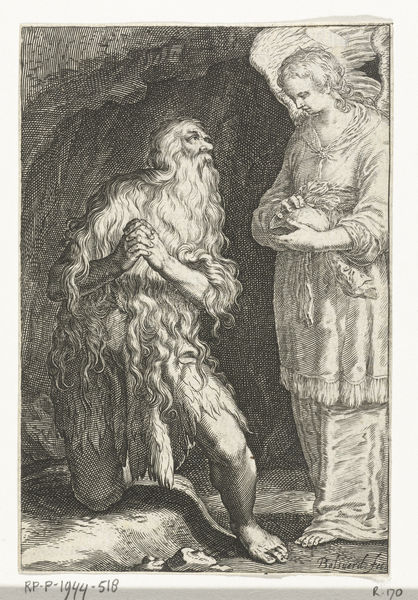
Titel: Heilige Onyphrius de Grote als kluizenaar met engel
Künstler: Boëtius Adamsz. Bolswert
Standort: Amsterdam
Institution: Rijksmuseum
Schlagwörter: feathers, fringe, hands, religious, robes, white, black, dark, female, gray, grey, hair, lady, nose, old, woman, feather, hand, profile, angel, angels, heaven, man, naked, rock, stone, eyes, feet, light, drawing, gaze, mat, fur, sketch, beard, martyr, old man, wings, cherub, beggar, arms, clothes, prayer, foot, engraving, eye, cloth, fingers, old men, long hair, cave, primitive, desert, bible, supplication, wing, knee, leg, vision, halo, gift, holy, hermit, barefoot, curly, toes, sketches, visitation, angelic, guest, tattered, clasped, long beard, furs, heavan, skins, visitor, whitw, clkose, praying hands